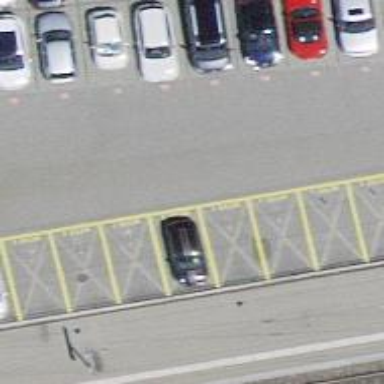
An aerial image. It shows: Car-sharing service available at this location.